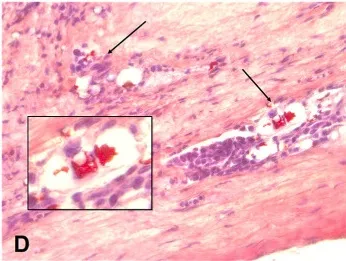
(A-F) Show 4 mum paraffin slides stained with the MORO. An overview of capsule from patient with focal throughout the capsule, spots who are positive. A magnification of designated area's shown in B. Clearly to distinguish are the vacuoles filled with red coloured silicone fragments. During degradation these fragments become smaller. Bigger fragments are showed in (C,D) with a positive control visible in inset *. This gradual dispersion can be found throughout the capsule. Degradation of the silicone can be seen everywhere and eventually the silicone molecules will migrate into the body and can reach every spot. 400x.
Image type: pathology (h&e)